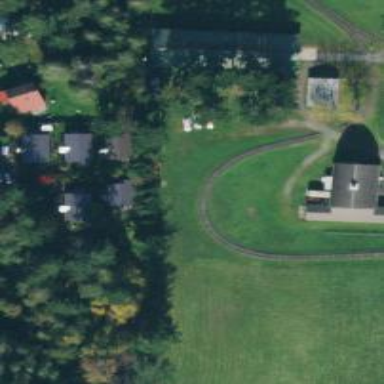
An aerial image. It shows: Preserved railway.